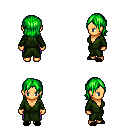
a pixel art fantasy rpg character, female body template, human, tanned skin, green robe, magenta pants, green long bangs hairstyle, black slippers, four views (front, back, left, right), 2x2 character sprite sheet, small pixel art, hard edges, no anti-aliasing